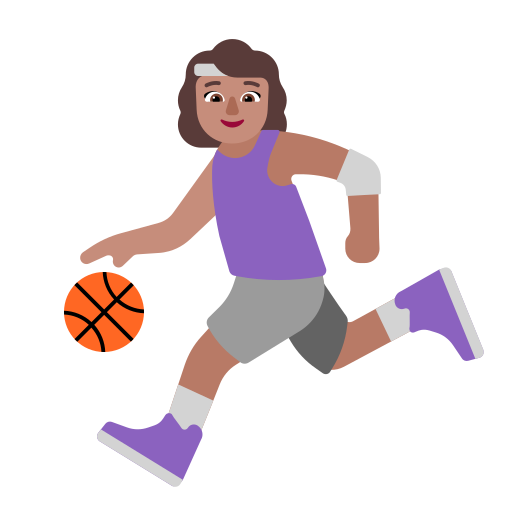
woman bouncing ball flat